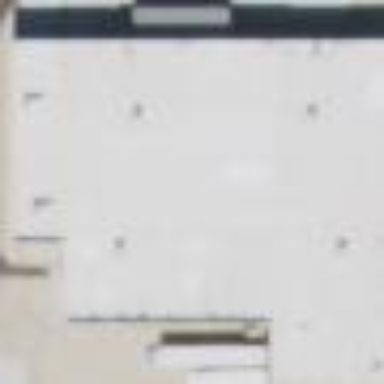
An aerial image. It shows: Retail building.